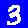
Digit: 3